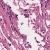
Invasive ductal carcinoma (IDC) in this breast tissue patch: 1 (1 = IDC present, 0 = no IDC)